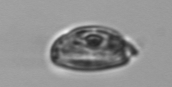
Label: Katodinium_or_Torodinium